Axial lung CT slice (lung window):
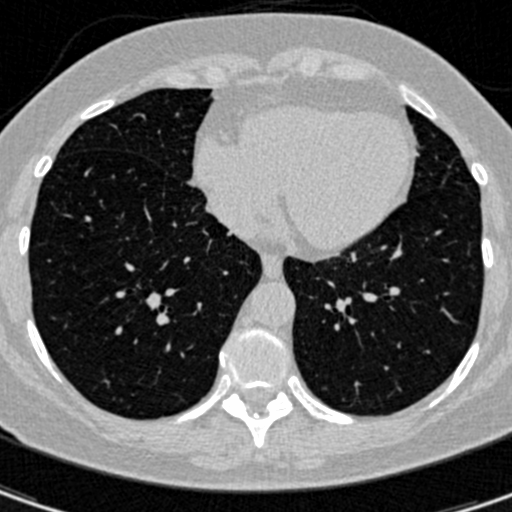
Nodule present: no